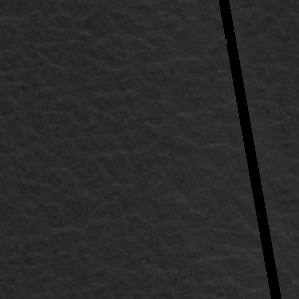
Label: frost